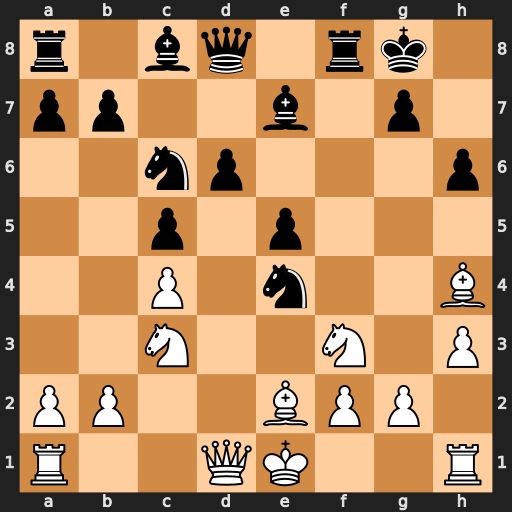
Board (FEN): r1bq1rk1/pp2b1p1/2np3p/2p1p3/2P1n2B/2N2N1P/PP2BPP1/R2QK2R
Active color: w
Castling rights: KQ
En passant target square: -
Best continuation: Qd5+ Kh8 Qxe4 Bf5 Bxe7